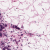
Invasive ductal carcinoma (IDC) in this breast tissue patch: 0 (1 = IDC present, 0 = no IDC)